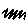
Label: zigzag